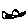
Label: bird